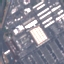
Label: Industrial